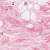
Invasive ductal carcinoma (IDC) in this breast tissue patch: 0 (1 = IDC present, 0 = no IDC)